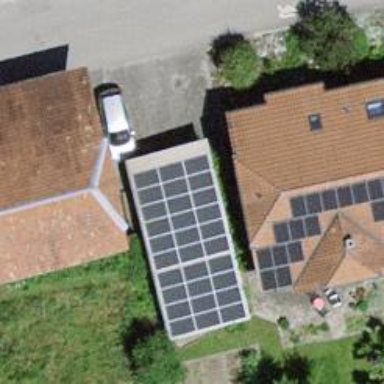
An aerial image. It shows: Solar power generator utilizing photovoltaic technology with solar photovoltaic panels.